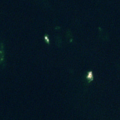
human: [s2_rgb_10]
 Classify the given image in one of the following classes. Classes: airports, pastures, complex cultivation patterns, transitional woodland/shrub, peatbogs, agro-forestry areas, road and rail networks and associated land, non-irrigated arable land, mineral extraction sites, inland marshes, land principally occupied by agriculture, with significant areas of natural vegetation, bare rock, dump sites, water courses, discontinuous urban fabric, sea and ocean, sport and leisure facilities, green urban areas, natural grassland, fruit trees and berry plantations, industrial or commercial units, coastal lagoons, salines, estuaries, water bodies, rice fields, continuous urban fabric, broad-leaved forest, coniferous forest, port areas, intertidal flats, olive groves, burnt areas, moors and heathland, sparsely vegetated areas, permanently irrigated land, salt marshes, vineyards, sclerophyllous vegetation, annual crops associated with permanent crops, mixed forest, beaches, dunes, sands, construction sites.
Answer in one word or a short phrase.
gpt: sea and ocean